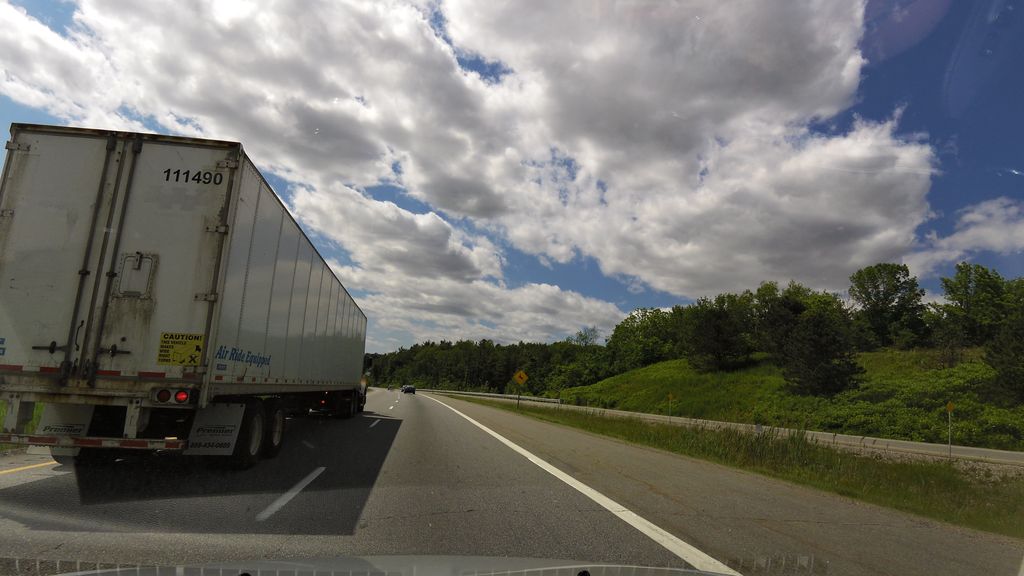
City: hamilton